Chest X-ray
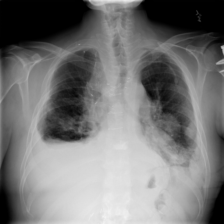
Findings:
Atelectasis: negative
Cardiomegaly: negative
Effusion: positive
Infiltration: negative
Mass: positive
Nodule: negative
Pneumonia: negative
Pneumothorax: negative
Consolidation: negative
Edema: negative
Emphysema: negative
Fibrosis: negative
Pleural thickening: positive
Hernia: positive